Question: The problem I'm facing is this:
I want to implement an iOS 7 app with nice design and left/right menu, which appears after the main view animate itself to the right/left. I'm doing this with '[UIView animateWithDuration...]' code, but that's not really important. What I want to achieve is the same effect the Mailbox iOS 7 app has: to move the status bar away (to the right/left) with the main view
Image for better explanation:

What I only found is <URL> article about the issue, with some working code using Private APIs, which I'd like not to use, since I want my app to be accepted on the App Store.
I'd like to achieve the same effect ('legally'). Does anybody knows how to?
Thanks!
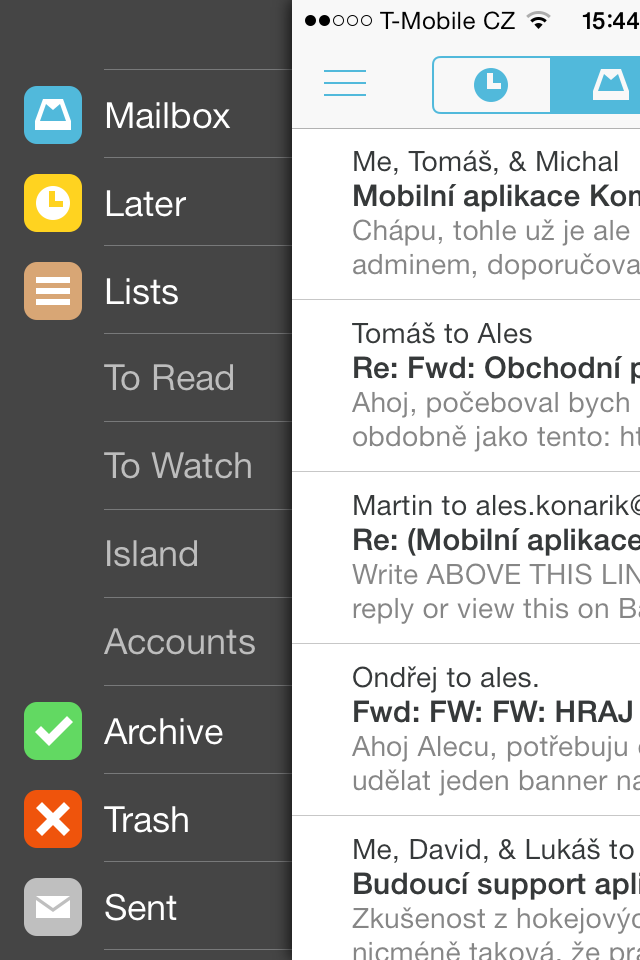
Answer: The gist of it is to use this method introduced in iOS 7:
<URL>:
With that you get a UIView containing a screenshot that includes the status bar. Once you have that, it's just a matter of hiding your current view then pushing the screenshot view around.
I posted a proof of concept here:
<URL>
I haven't submitted code that does this through the Apple review process, but this is not a private API method.